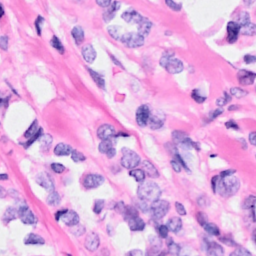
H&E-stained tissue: Breast